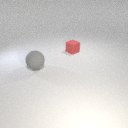
small red rubber cube behind large gray rubber sphere